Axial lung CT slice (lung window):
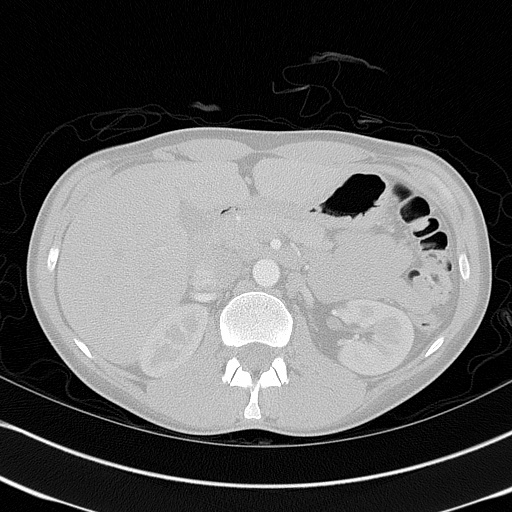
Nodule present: no